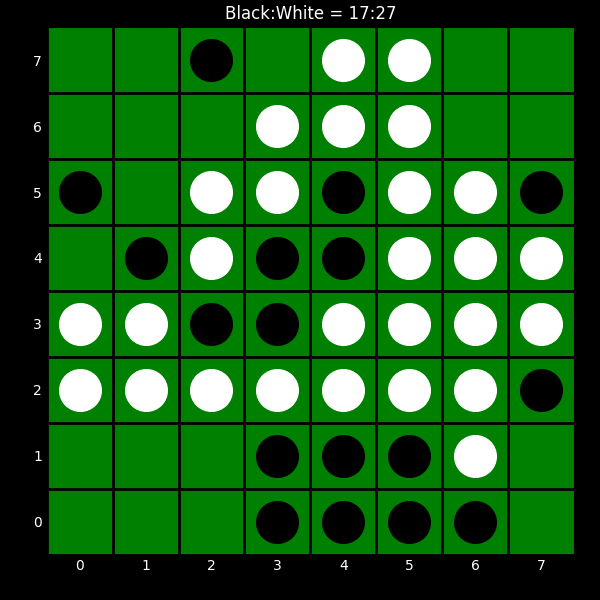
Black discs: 17
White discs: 27